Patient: sex M, age 37
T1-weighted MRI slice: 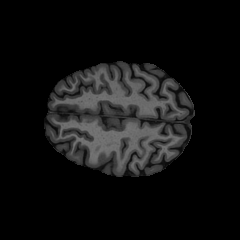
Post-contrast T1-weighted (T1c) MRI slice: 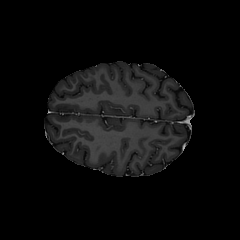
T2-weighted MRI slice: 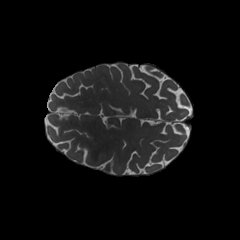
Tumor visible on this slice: no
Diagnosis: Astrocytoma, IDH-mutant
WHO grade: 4